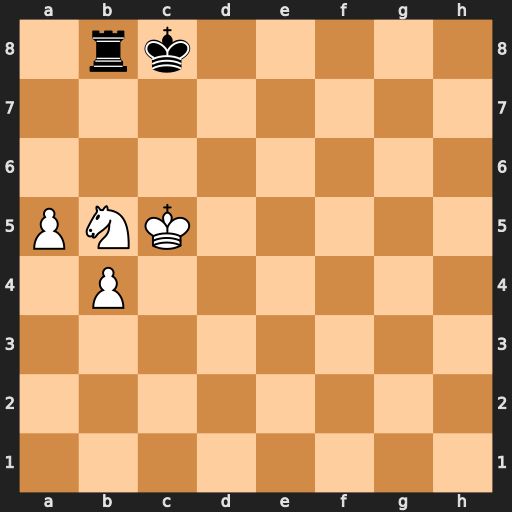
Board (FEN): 1rk5/8/8/PNK5/1P6/8/8/8
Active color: w
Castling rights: -
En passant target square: -
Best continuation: a6 Kd7 a7 Rg8 Kb6